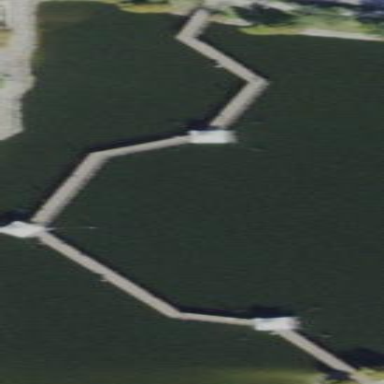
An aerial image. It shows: Bridge with beam structure.